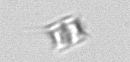
Label: Bacillariophyceae_morphotype1